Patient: sex M, age 58
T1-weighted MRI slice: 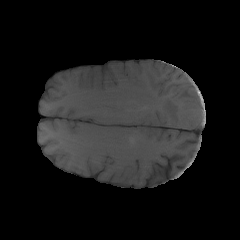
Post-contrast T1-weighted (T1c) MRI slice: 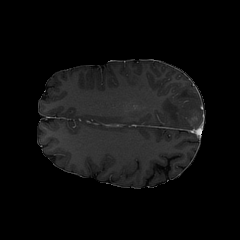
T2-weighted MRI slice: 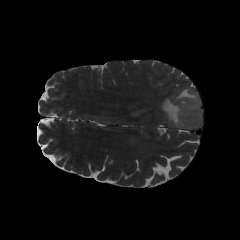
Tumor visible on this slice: yes
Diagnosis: Glioblastoma, IDH-wildtype
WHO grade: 4